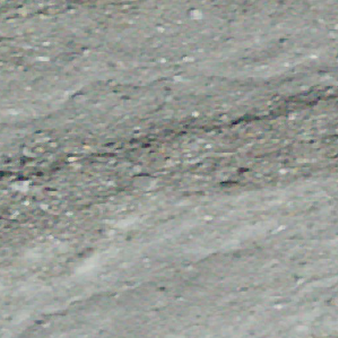
Label: other